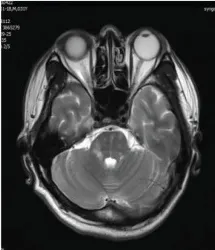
(C-F) Multiple lesions on MRI of the brain. T2-hypertense in right center semicovale, lateral paraventricular, pons, left temporal lobe, with an obvious contrast-enhancing lesions in the left temporal lobe.
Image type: radiology (mri)